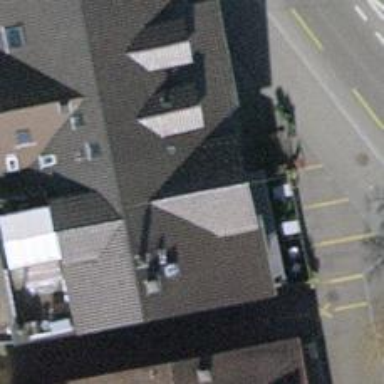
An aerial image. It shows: Restaurant.